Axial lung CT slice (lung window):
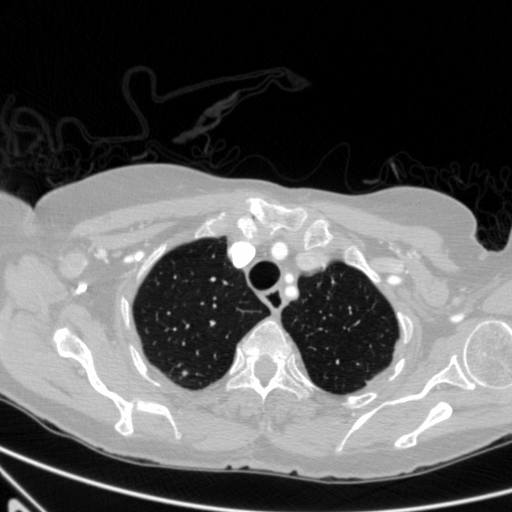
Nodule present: yes
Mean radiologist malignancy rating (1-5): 2.667